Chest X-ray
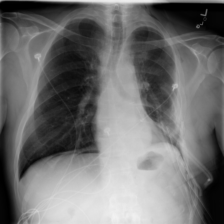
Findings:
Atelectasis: negative
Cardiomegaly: negative
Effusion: negative
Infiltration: negative
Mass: negative
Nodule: negative
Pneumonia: negative
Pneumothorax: negative
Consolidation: negative
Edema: negative
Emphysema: negative
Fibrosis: negative
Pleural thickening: negative
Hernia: negative